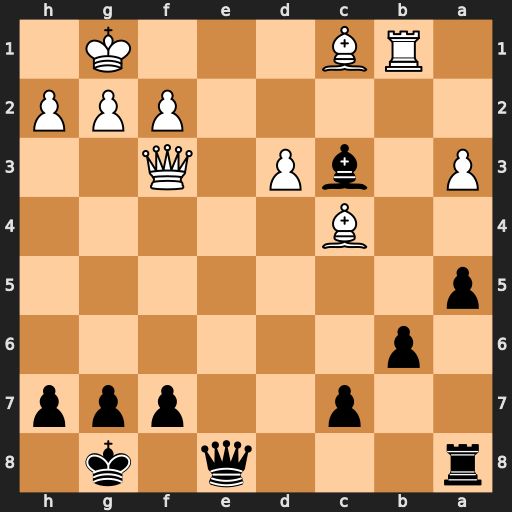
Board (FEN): r3q1k1/2p2ppp/1p6/p7/2B5/P1bP1Q2/5PPP/1RB3K1
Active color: b
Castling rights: -
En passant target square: -
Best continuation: Qe1#